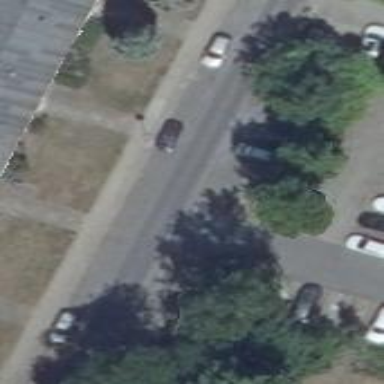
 while on the left side there is perpendicular parking along the street side."